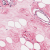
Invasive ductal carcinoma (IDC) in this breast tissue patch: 0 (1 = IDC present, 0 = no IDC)